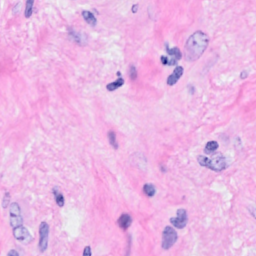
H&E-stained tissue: Breast